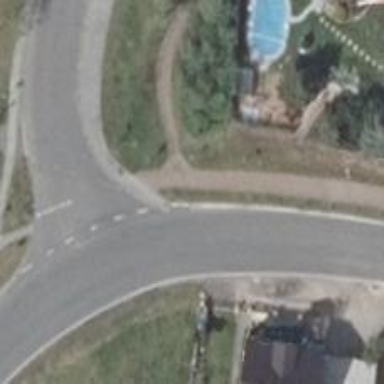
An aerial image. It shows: Secondary road with asphalt surface.